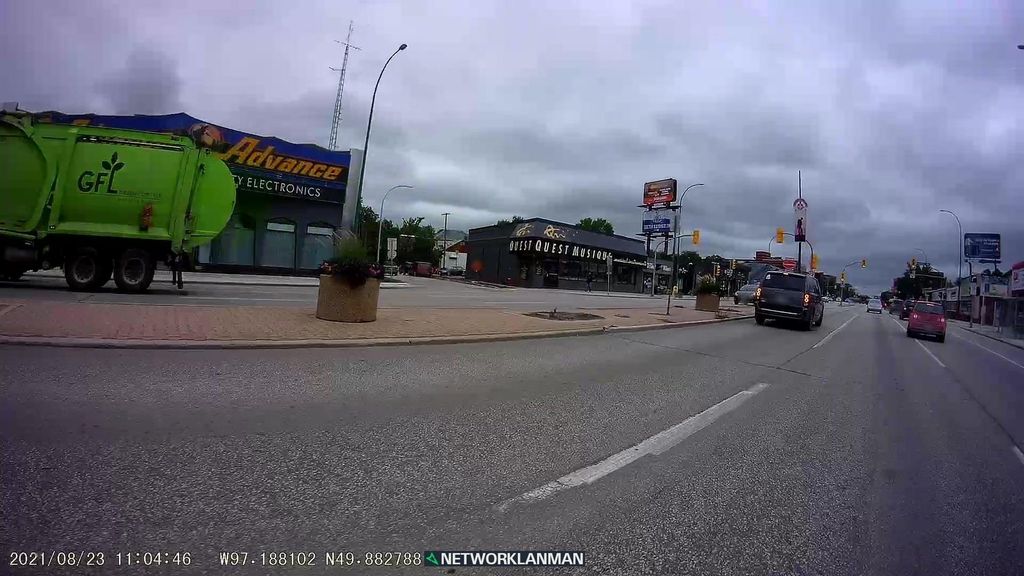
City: winnipeg